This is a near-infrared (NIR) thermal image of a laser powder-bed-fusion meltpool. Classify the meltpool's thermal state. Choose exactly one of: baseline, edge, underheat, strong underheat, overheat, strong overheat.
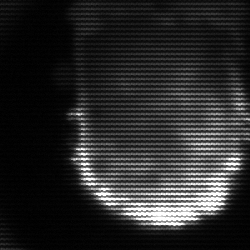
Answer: baseline